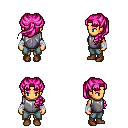
a pixel art fantasy rpg character, female body template, human, tanned skin, steel chest armor, teal pants, pink princess hairstyle, white cloth bandages, brown shoes, four views (front, back, left, right), 2x2 character sprite sheet, small pixel art, hard edges, no anti-aliasing